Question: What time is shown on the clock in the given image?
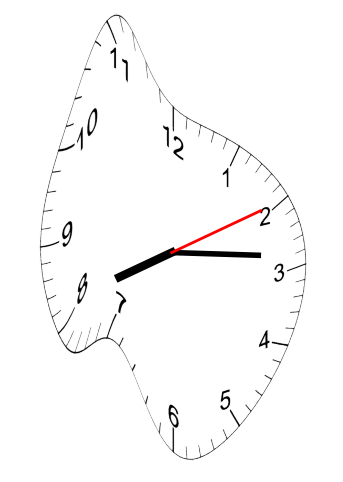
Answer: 08:14:10